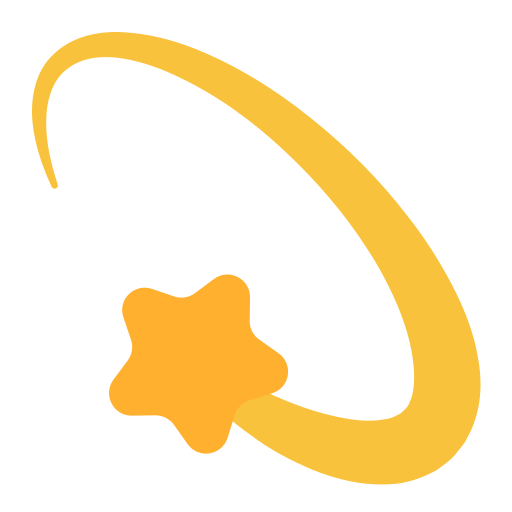
dizzy flat